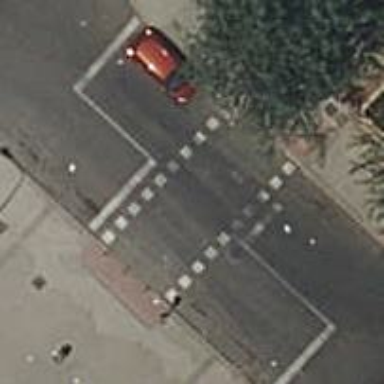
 there are traffic signals and zebra crossing."